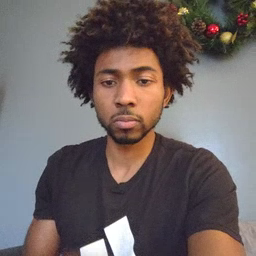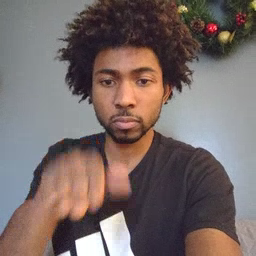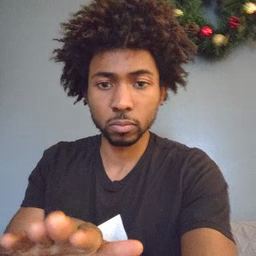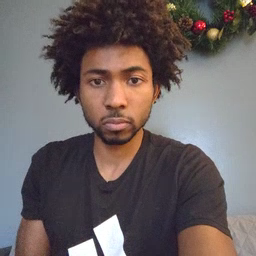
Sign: into